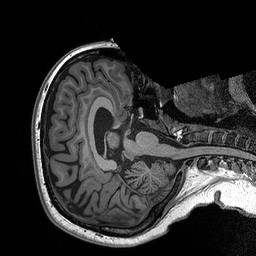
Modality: T1w
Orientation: axial
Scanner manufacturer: siemens
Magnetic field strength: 3 T
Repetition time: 2.3 s
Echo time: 0.00298 s